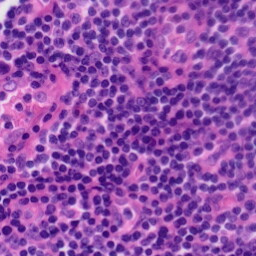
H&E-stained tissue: Tonsil